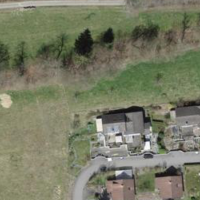
EUNIS habitat code: 52
Species observed at this site:
Sambucus racemosa
Galium aparine
Teucrium scorodonia